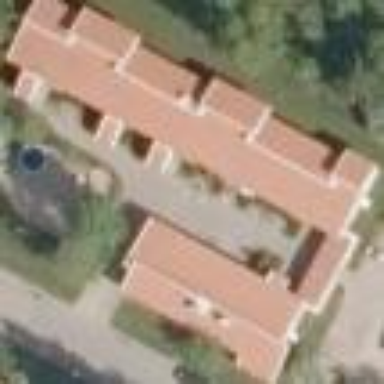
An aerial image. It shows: Terrace building.